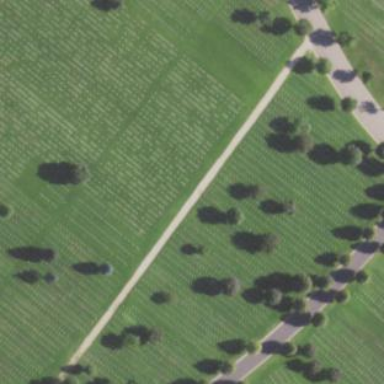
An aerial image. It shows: Sector in the cemetery.